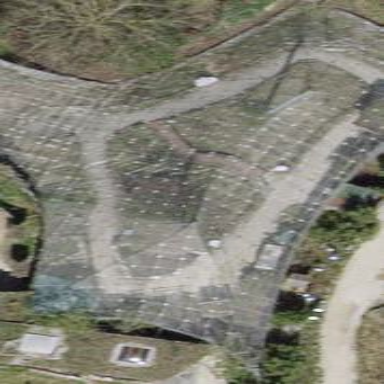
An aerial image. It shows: Tent.